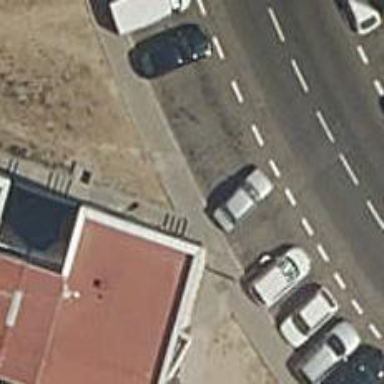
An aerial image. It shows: Footway made of paving stones.